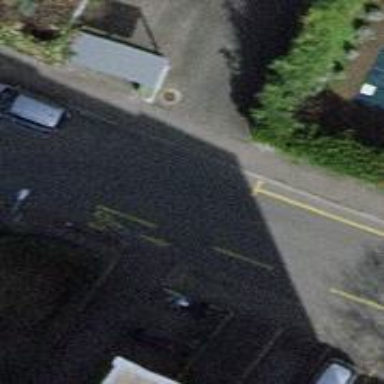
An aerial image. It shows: Residential road with opposite lane cycleway on the left side.